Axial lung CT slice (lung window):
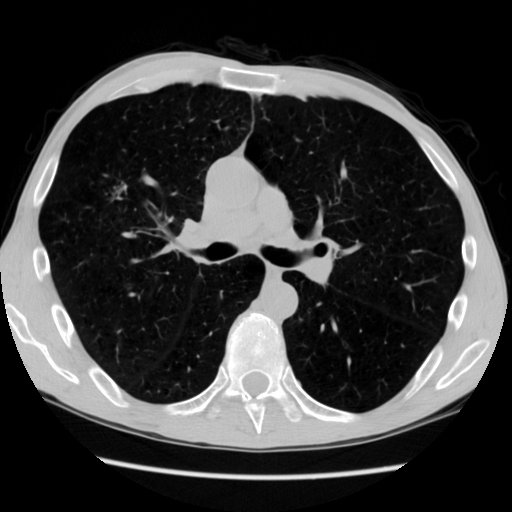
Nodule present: yes
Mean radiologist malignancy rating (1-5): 5